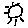
Label: sun